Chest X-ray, PA view. Patient: 40 years old, sex M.
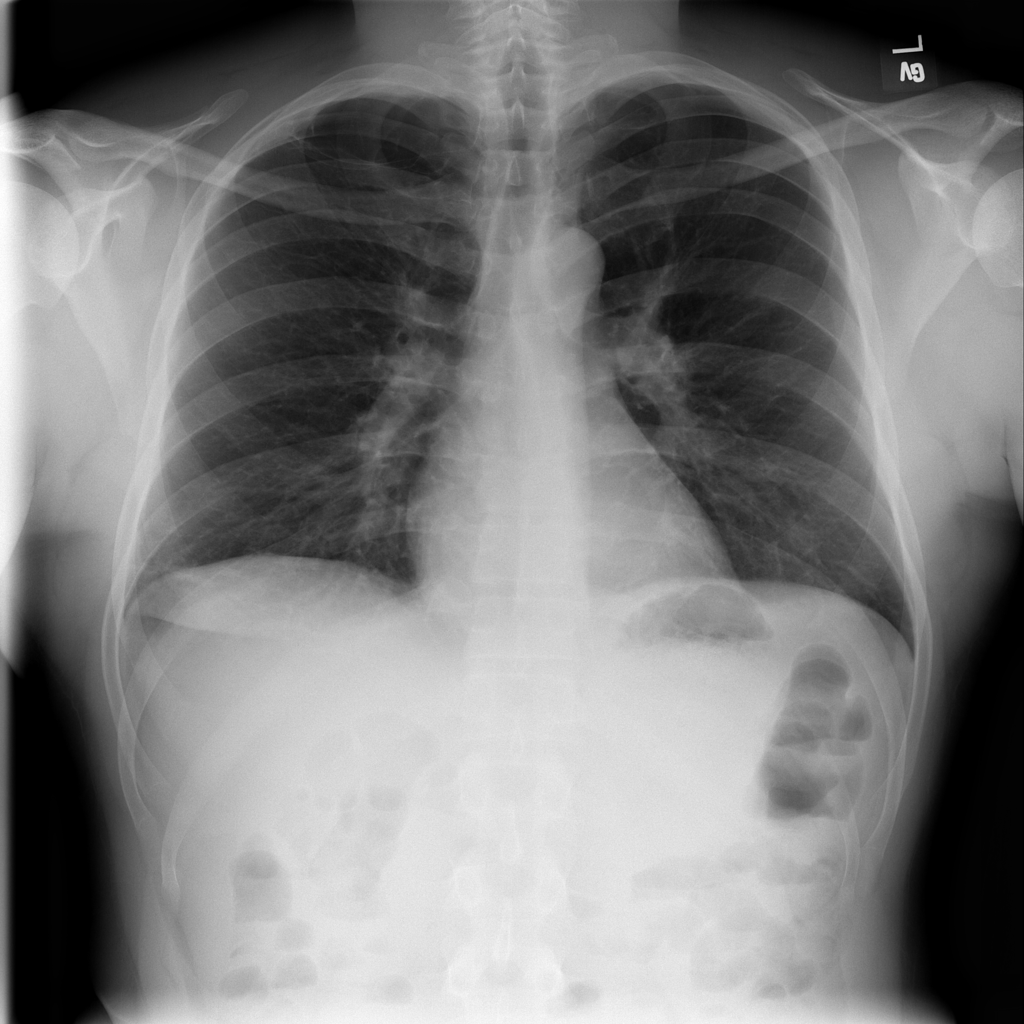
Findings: Atelectasis